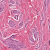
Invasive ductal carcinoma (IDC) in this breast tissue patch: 0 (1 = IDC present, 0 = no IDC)